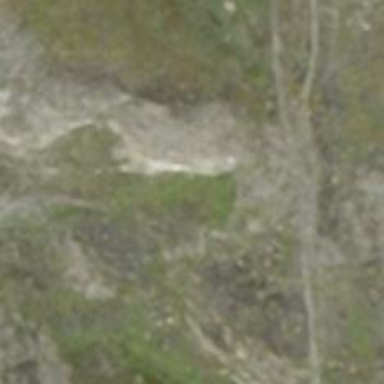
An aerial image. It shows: Path with excellent trail visibility.